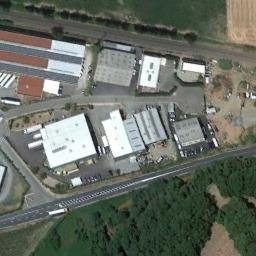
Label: industrial_area